Question: I'm looking to plot something similar to this in R. Can this be this be done with ggplot or some other package?

Found on the following blog:
<URL>
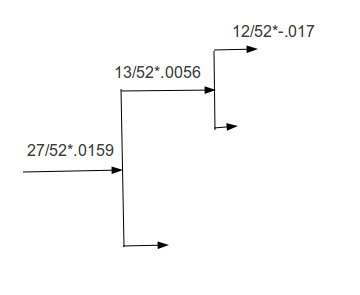
Answer: Here is how to construct the graph using 'ggplot2'.

I constructed the data manually, by specifying the coordinates of each line start and end position. An improvement would obviously be to automate this using an algorithm. Since this wasn't the question, I didn't attempt to solve this too.
Create the data:
'''
arrowdata <- c(
0, 0, 1, 0,
1, 1, 2, 1,
1, -1, 2, -1,
2, 1.5, 3, 1.5,
2, 0.5, 3, 0.5
)
linesdata <- c(
1, 0, 1, 1,
1, 0, 1, -1,
2, 1, 2, 1.5,
2, 1, 2, 0.5
)
labeldata <- data.frame(
x = c(0.5, 1.5, 2.5),
y = c(0, 1, 1.5),
labels=c("Label 1", "Label2", "Label 3")
)
adat <- as.data.frame(matrix(arrowdata, ncol=4, byrow=TRUE))
ldat <- as.data.frame(matrix(linesdata, ncol=4, byrow=TRUE))
'''
Load the 'ggplot2' and 'grid' packages, then plot:
'''
library(ggplot2)
library(grid) # For arrow() function
ggplot() +
geom_segment(
data=adat,
aes(x=V1, y=V2, xend=V3, yend=V4),
arrow=arrow(length = unit(0.05, "npc"), type="closed"),
col="blue"
) +
geom_segment(
data=ldat,
aes(x=V1, y=V2, xend=V3, yend=V4),
col="blue"
) +
geom_text(data=labeldata, aes(x, y, label=labels),
size=8, vjust=-0.2, col="blue"
) +
theme_bw() +
opts(
axis.text.x=theme_blank(),
axis.text.y=theme_blank(),
axis.ticks=theme_blank(),
axis.title.x=theme_blank(),
axis.title.y=theme_blank(),
panel.grid.major=theme_blank(),
panel.border=theme_blank()
) +
coord_cartesian(ylim=c(-1.5, 2)) # Create some additional space for labels
'''